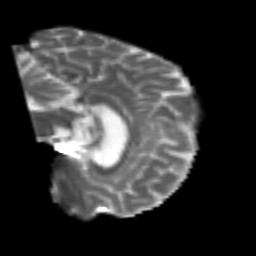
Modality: T2w
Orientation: sagittal
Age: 59
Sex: male
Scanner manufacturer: siemens
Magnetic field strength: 3 T
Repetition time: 4.987 s
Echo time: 0.0792 s